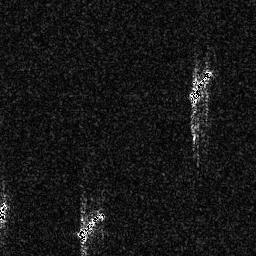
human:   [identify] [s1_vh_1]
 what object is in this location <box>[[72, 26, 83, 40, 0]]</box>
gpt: <ref>1 medium ship at the right</ref>